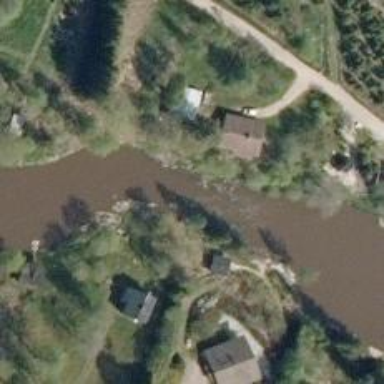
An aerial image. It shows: Rapids in the waterway.